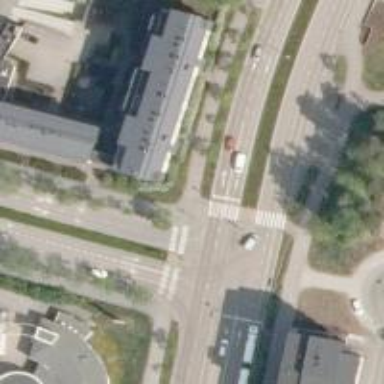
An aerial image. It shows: Tertiary road with asphalt surface and separate sidewalk.